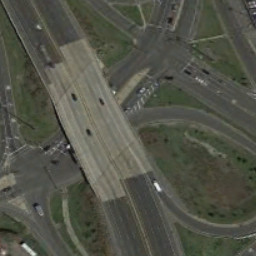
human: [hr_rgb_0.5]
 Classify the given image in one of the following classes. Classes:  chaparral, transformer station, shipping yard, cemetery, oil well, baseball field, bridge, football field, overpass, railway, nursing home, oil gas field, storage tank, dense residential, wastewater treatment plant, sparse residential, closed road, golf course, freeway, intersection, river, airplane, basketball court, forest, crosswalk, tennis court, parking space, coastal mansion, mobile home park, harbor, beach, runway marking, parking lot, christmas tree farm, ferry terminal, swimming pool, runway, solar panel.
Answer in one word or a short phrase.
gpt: overpass